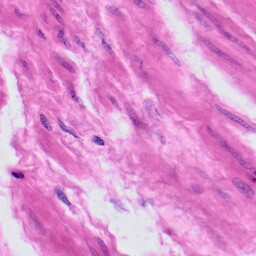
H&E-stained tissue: Prostate